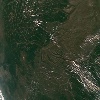
Label: land